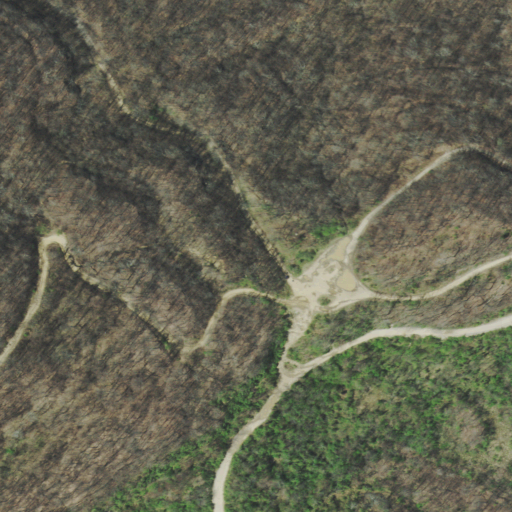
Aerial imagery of gap in Tennessee named Flat Gap containing deciduous forest, grassland, low intensity development, and open development